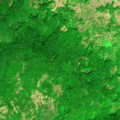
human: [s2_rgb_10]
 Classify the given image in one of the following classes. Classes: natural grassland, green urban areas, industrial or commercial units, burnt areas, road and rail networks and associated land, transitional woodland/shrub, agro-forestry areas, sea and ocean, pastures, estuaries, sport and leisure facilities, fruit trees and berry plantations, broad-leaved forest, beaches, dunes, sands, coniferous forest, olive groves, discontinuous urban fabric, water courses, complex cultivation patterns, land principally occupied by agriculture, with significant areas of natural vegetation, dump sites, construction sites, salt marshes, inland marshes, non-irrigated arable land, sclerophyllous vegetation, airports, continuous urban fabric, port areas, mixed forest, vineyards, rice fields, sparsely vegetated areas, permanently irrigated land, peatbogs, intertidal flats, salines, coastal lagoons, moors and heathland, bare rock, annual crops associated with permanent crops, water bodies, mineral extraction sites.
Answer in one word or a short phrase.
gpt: broad-leaved forest, natural grassland, transitional woodland/shrub